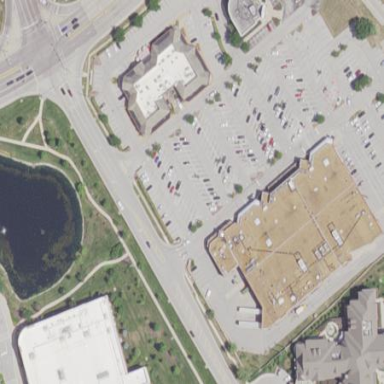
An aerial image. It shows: Retail area.